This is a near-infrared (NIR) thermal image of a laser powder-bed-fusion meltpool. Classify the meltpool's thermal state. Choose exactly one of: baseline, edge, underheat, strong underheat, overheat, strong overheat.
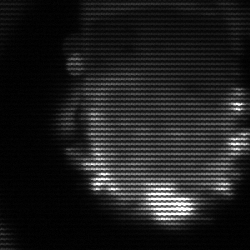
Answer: baseline